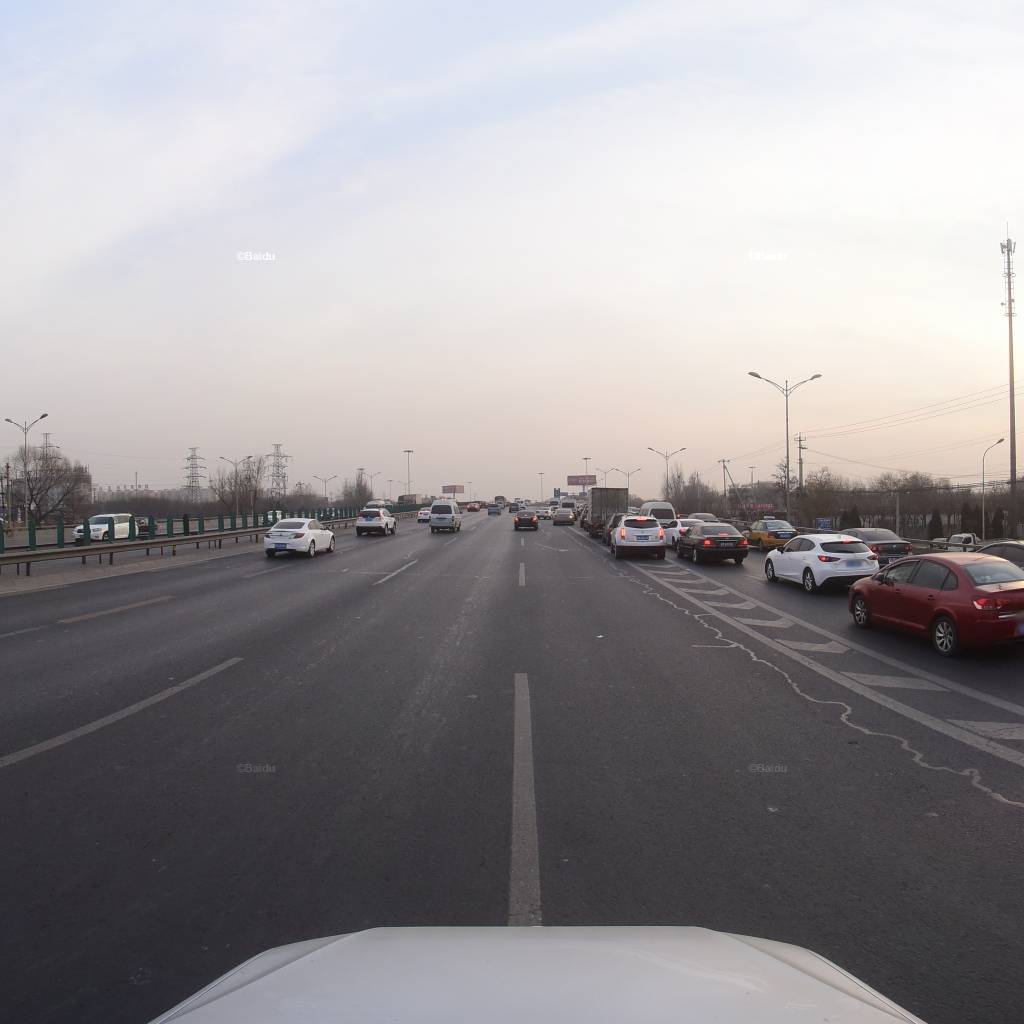
Region: Fengtai
Road damage annotations: longitudinal patch